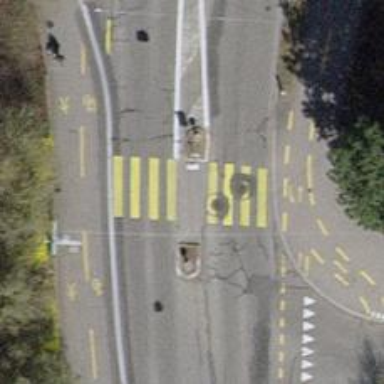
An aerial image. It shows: Secondary road with asphalt surface. The road has trolley wires.